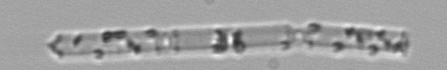
Label: Cerataulina_pelagica